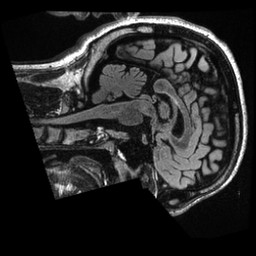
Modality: T1w
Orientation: sagittal
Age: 22
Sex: male